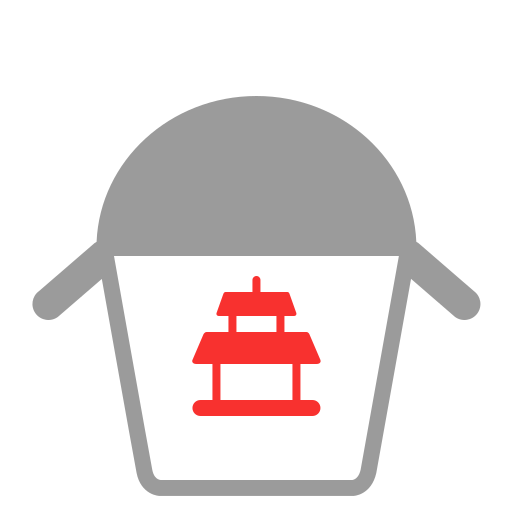
takeout box flat